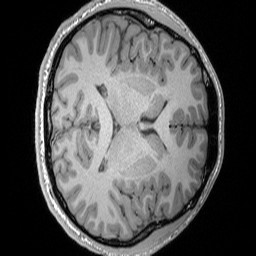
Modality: T1w
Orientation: axial
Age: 21
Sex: male
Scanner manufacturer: siemens
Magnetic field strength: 3 T
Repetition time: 1.9 s
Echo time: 0.00302 s